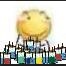
Label: emoji